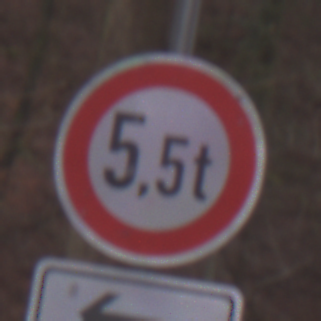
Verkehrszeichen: TatsaechlicheMasse
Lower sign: RichtungsangabeDurchPfeile2
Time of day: Midday
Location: Outdoor (Nature)
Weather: Overcast
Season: Autumn
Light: Natural